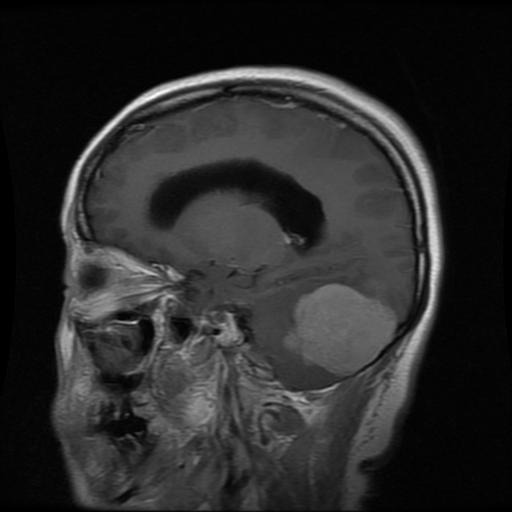
Label: meningioma